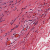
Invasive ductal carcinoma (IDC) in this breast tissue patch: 1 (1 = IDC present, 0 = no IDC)